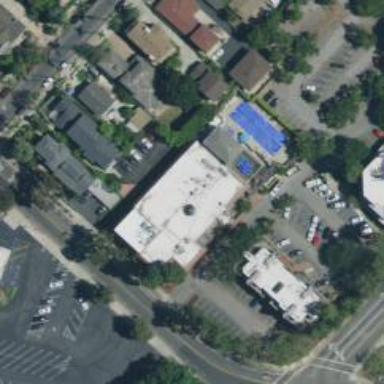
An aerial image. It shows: Fitness center that offers multiple sports activities.